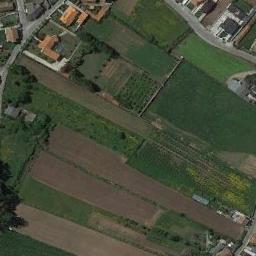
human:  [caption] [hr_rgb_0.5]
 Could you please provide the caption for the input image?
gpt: There are many buildings of different shapes beside the terraces .

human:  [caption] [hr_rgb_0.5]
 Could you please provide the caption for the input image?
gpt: The green and bare terrace is next to some houses .

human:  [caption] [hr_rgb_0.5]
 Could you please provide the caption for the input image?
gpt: Many roads and buildings next to many irregularly shaped green fields .

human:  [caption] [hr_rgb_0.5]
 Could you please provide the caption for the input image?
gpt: There are two houses with orange roofs by the terraces .

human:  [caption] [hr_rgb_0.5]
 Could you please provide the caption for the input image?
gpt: There are some buildings and green meadows beside the terraces .